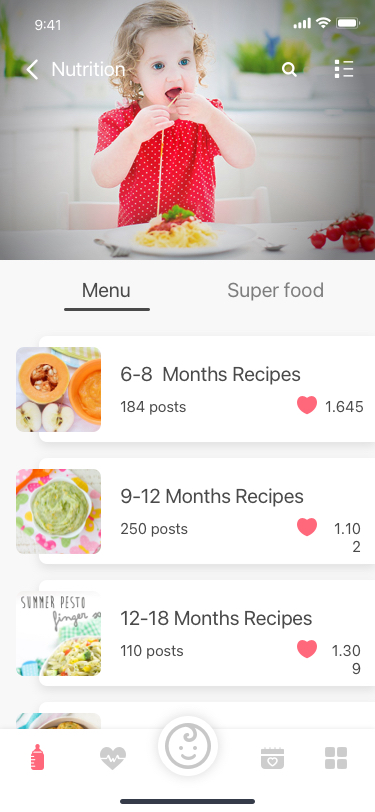
Text in this UI design:
1.6K
2 - 3 year old
184 posts
1.309
12-18 Months Recipes
110 posts
1.102
9-12 Months Recipes
250 posts
1.645
6-8  Months Recipes
184 posts
Menu
Super food
Nutrition